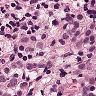
Metastatic tissue present: yes